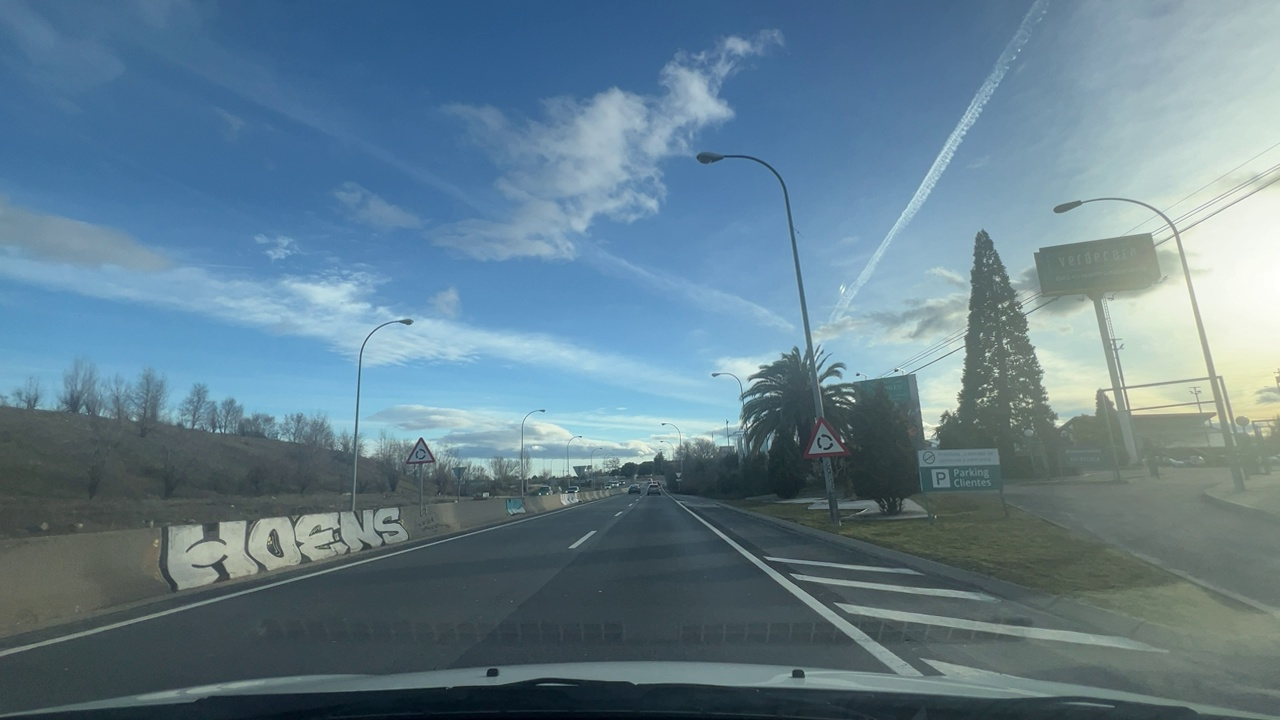
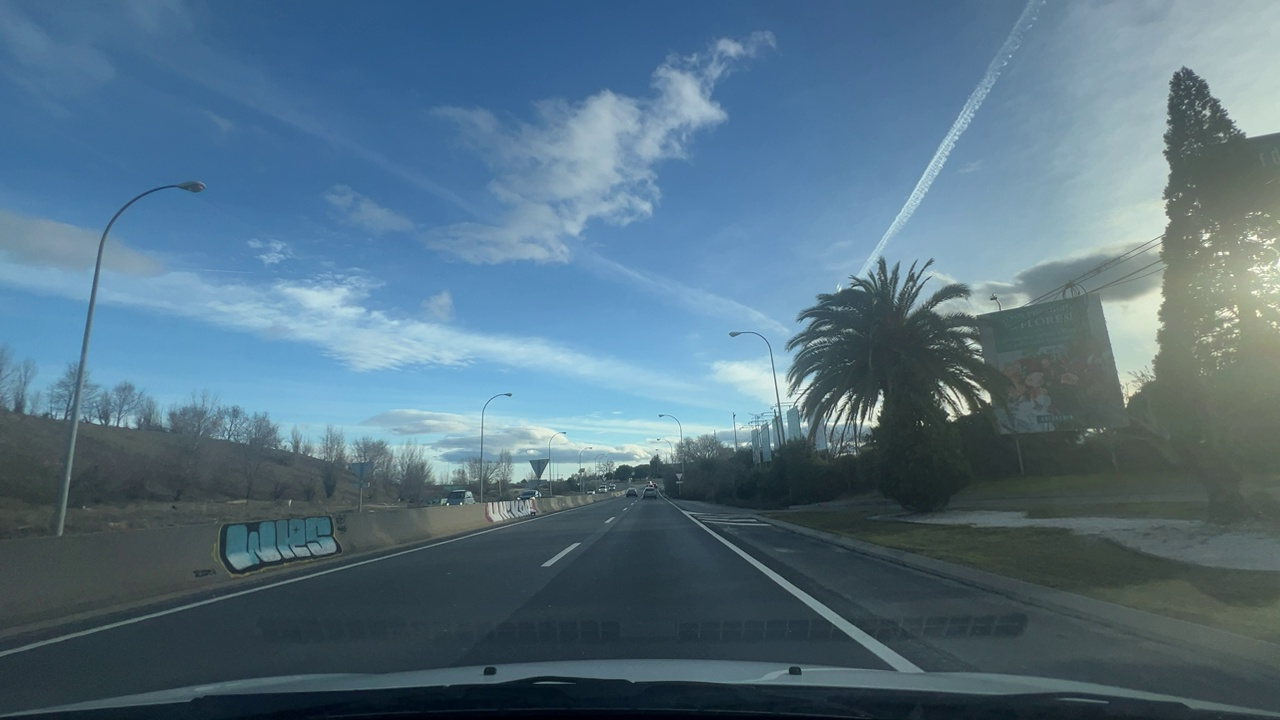
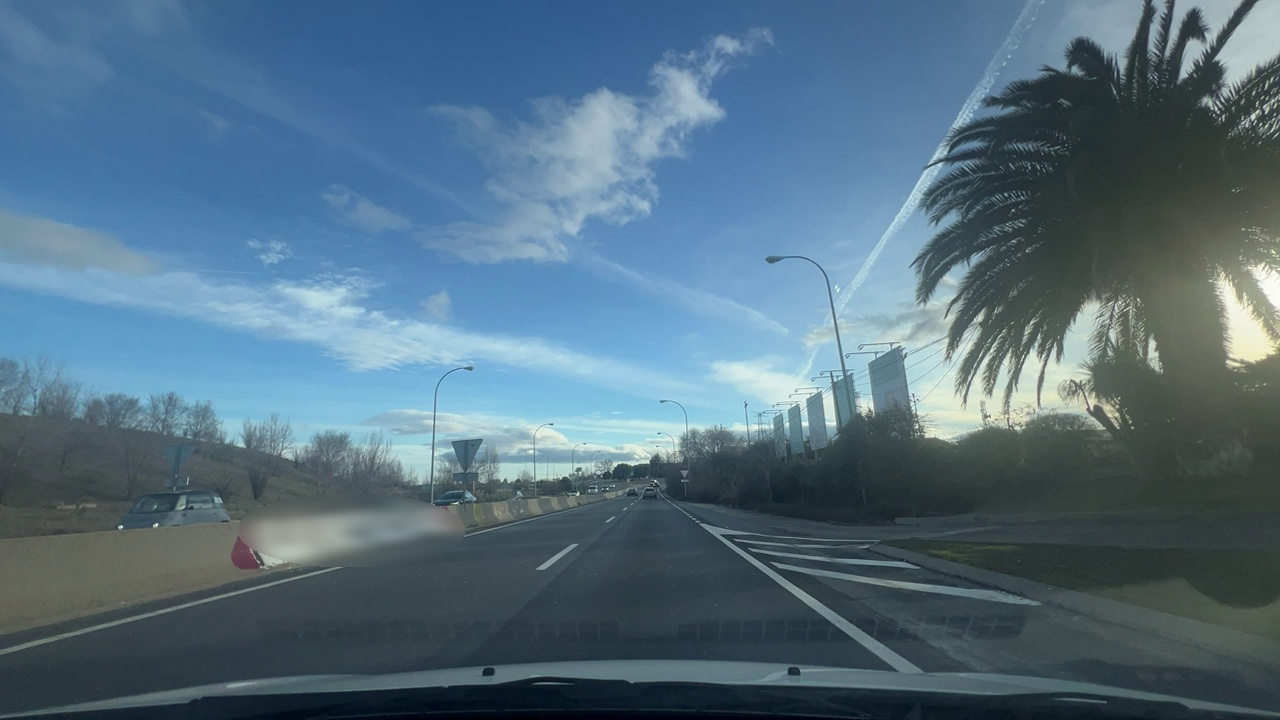
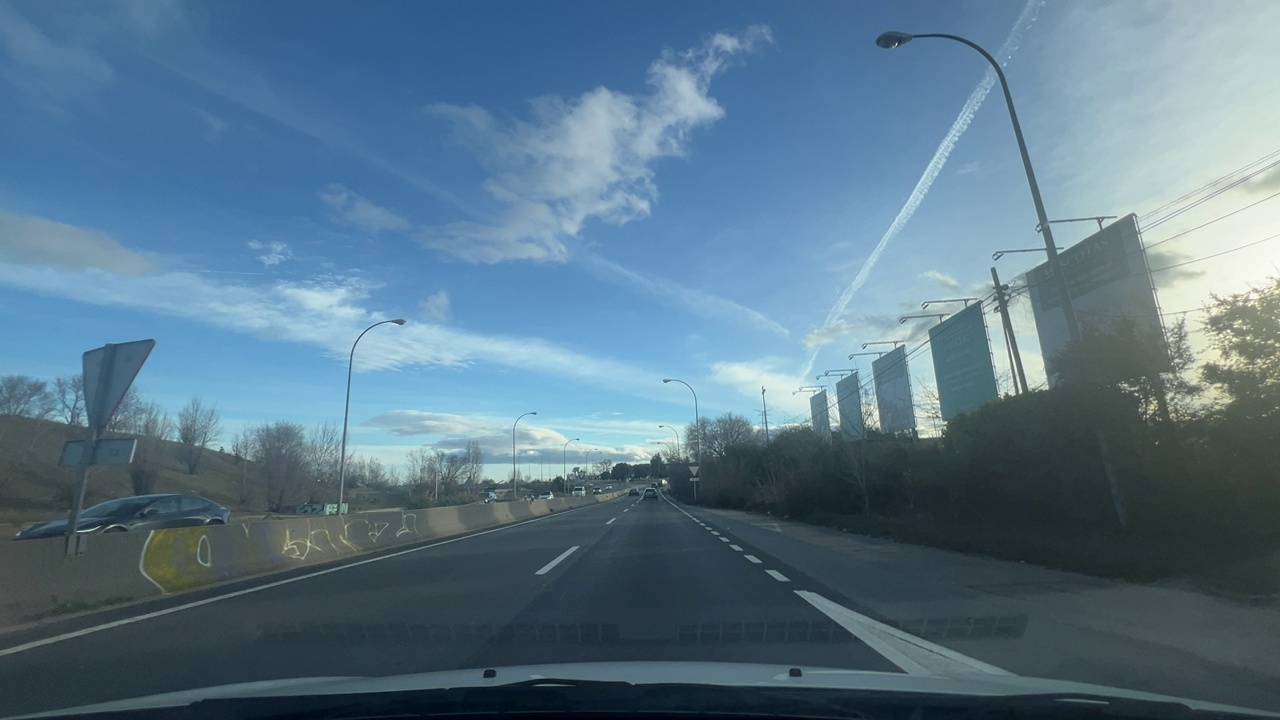
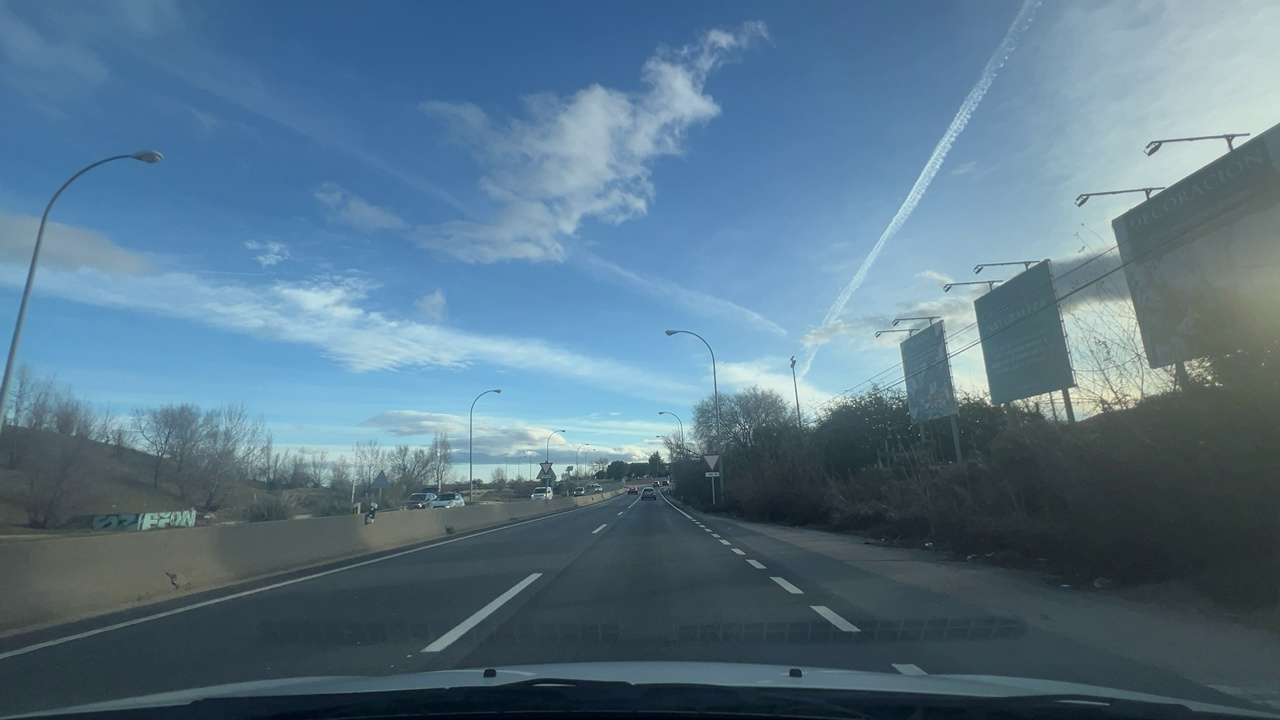
Situation: empty
Question: Is there a vehicle ahead in the ego lane traveling in the same direction as the ego vehicle?
Answer: No
Reasoning: No other vehicles are visible in the scene accross the frames